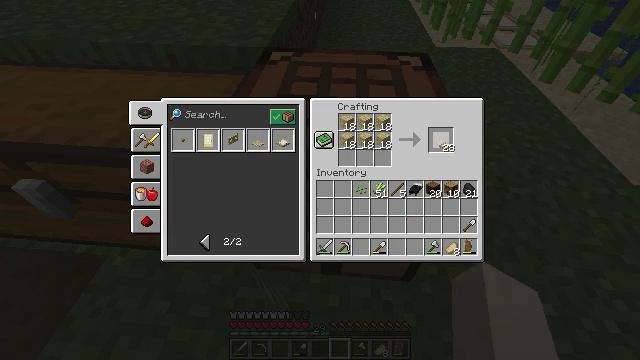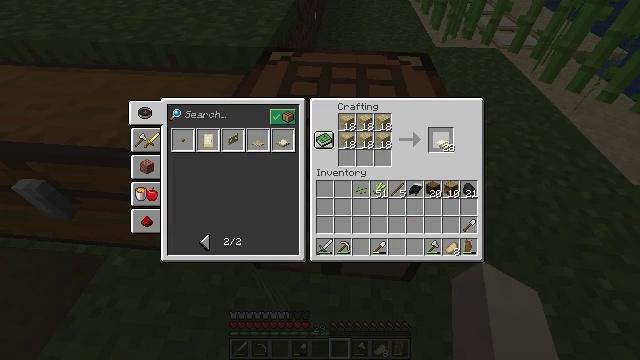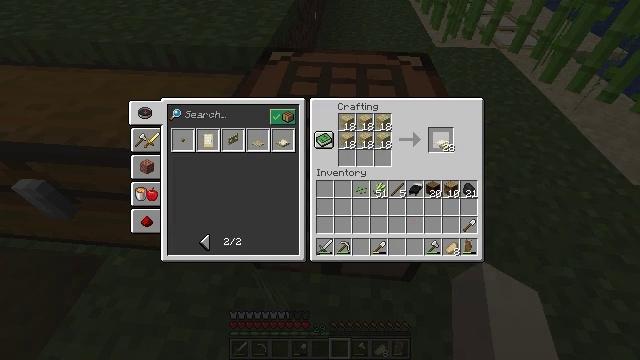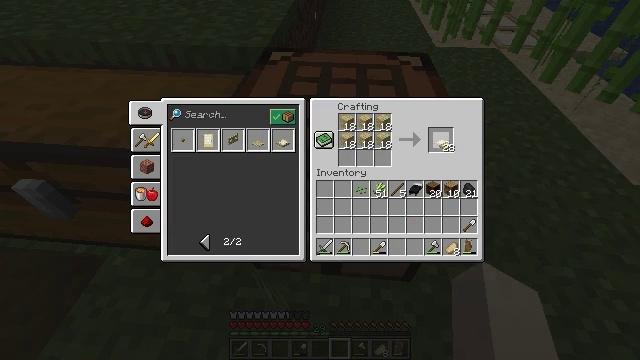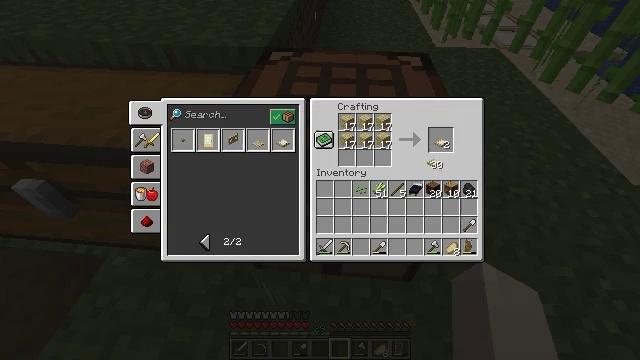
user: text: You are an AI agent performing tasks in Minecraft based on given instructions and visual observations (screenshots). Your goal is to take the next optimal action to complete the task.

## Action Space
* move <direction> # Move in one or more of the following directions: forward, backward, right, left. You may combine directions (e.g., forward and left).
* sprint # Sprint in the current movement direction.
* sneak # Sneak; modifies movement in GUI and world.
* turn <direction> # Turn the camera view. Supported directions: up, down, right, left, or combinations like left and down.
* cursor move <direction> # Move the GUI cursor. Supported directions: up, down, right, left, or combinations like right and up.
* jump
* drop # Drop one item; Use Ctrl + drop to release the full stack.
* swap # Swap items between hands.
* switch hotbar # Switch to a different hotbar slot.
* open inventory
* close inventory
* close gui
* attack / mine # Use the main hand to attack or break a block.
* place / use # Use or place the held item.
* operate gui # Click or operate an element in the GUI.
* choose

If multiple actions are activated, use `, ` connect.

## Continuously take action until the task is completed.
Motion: motion action
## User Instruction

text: Take birch planks to craft a birch trapdoor.
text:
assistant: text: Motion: attack / mine
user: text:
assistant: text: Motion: attack / mine
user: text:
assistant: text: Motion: attack / mine
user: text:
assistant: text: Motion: turn left and down
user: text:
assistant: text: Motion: no_op